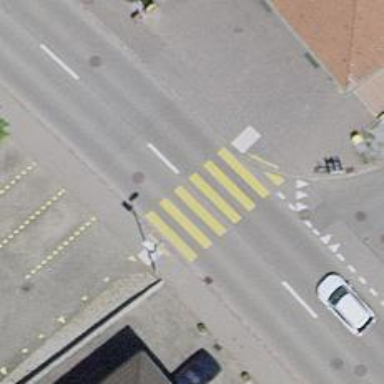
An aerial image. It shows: Uncontrolled zebra crossing on the road.